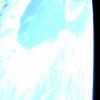
Label: sunburn